Question: It may be a very easy to do or very tough, but can anyone please suggest to me how design a 'scrollviewer' like this image
In the design field I am pretty new in WPF. I come to know about this design in Visual studio Blend 2013 and like this UI look and feel, please suggest a way to code for it in xaml or in code behind in the UI.
This is my approach for the thumbs
'''
<Style x:Key="ScrollThumbs" TargetType="{x:Type Thumb}">
<Setter Property="Template">
<Setter.Value>
<ControlTemplate TargetType="{x:Type Thumb}">
<Grid x:Name="Grid">
<Rectangle HorizontalAlignment="Stretch" VerticalAlignment="Stretch" Width="Auto" Height="Auto" Fill="Transparent" />
<Border x:Name="Rectangle1" CornerRadius="0" HorizontalAlignment="Stretch" VerticalAlignment="Stretch" Width="Auto" Height="Auto" Background="LightGray" />
</Grid>
<ControlTemplate.Triggers>
<Trigger Property="Tag" Value="Horizontal">
<Setter TargetName="Rectangle1" Property="Width" Value="Auto" />
<Setter TargetName="Rectangle1" Property="Height" Value="7" />
</Trigger>
</ControlTemplate.Triggers>
</ControlTemplate>
</Setter.Value>
</Setter>
</Style>
'''
But how to change the up-down arrow.
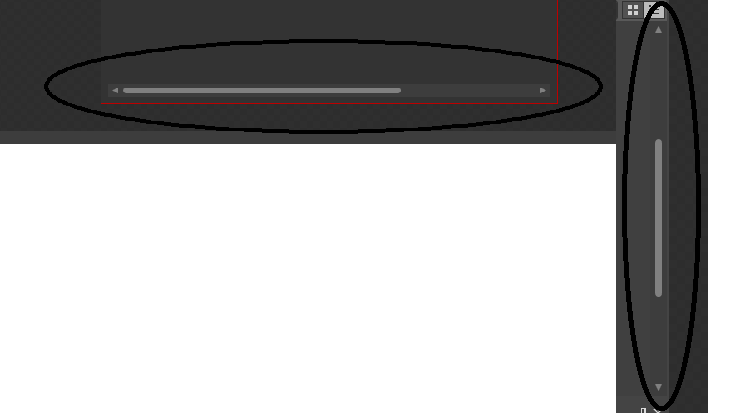
Answer: Finally I found a solution for the work, I did it with help of <URL>
and the style I put into a resources and using wherever I want. For others who might be needing the code to work please follow the procedures described in the link and you are done.